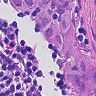
Metastatic tissue present: yes